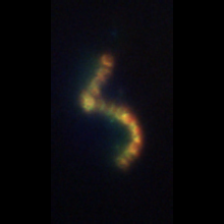
Taxon: Chaetoceros
Group: Diatoms